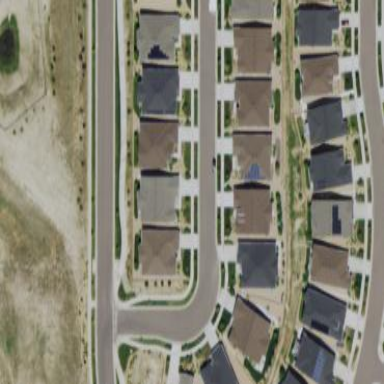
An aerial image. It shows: This residential area consists of single-family homes.